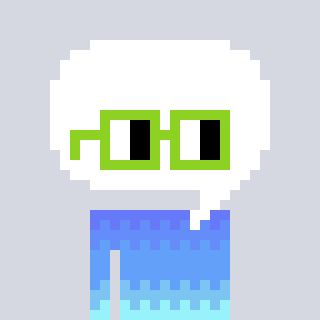
a pixel art character with square light green glasses, a speech bubble-shaped head and a grayscale-colored body on a cool background